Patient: sex M, age 65
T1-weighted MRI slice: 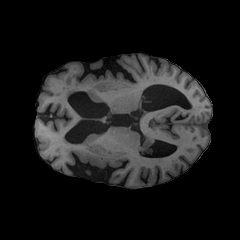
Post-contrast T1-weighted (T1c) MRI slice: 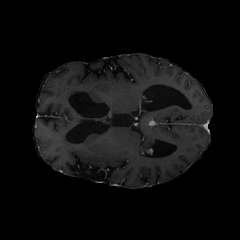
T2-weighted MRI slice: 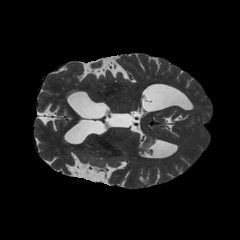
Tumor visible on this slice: yes
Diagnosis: Glioblastoma, IDH-wildtype
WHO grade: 4